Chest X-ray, PA view. Patient: 48 years old, sex M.
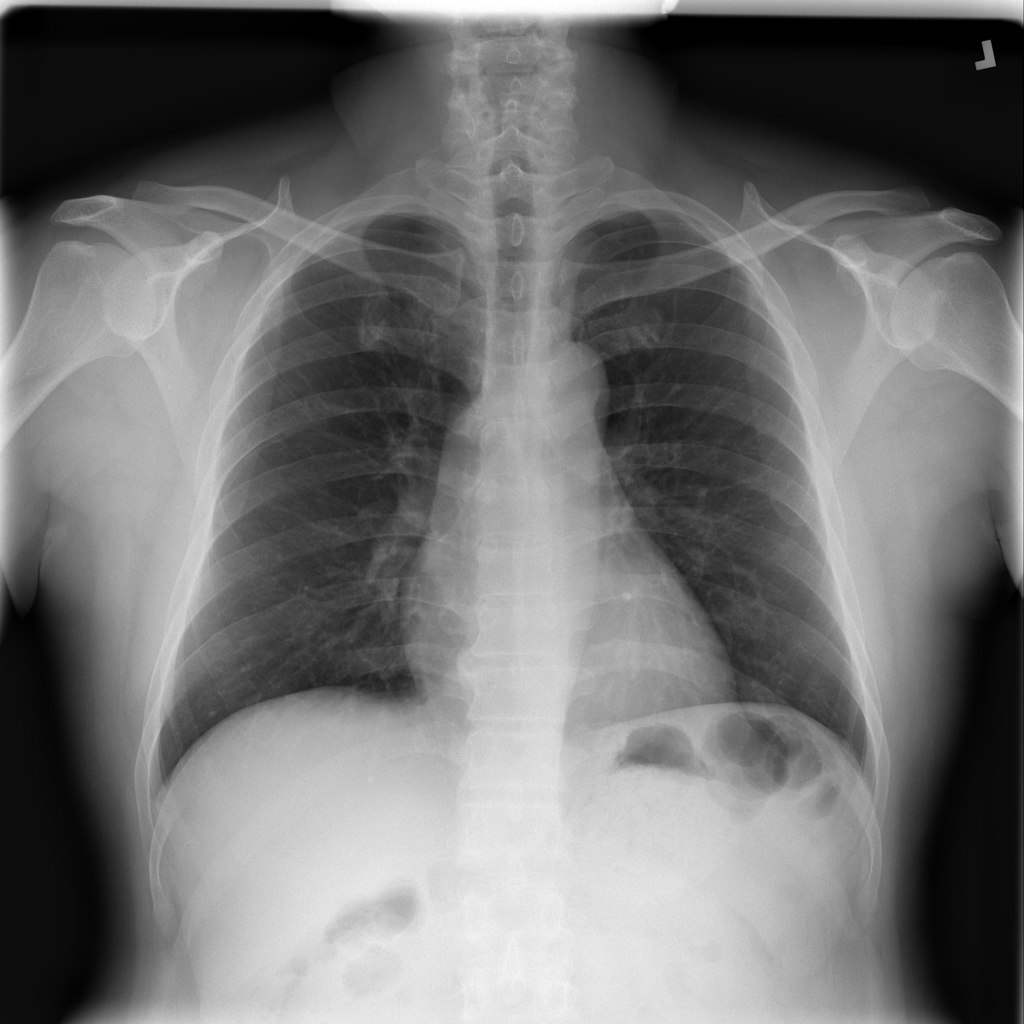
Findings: No Finding